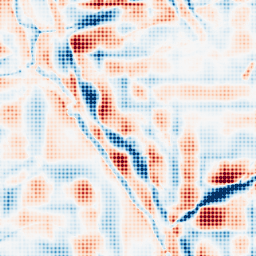
Category: wavelet
Decomposition family: wavelet_biorthogonal
Decomposition parameters: wavelet: bior2.4
level: 5
Upsampling method: sinc_blackman
Upsampling parameters: scale: 8
kernel_size: 8
Upsampling scale: 8